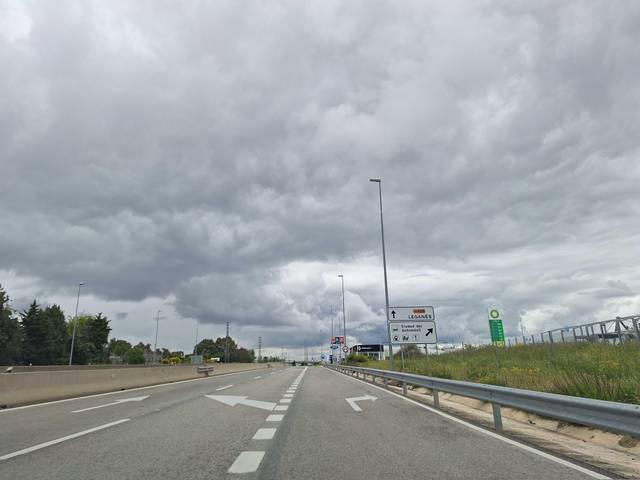
Region: Spain
Coordinates: 40.312, -3.777